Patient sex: M
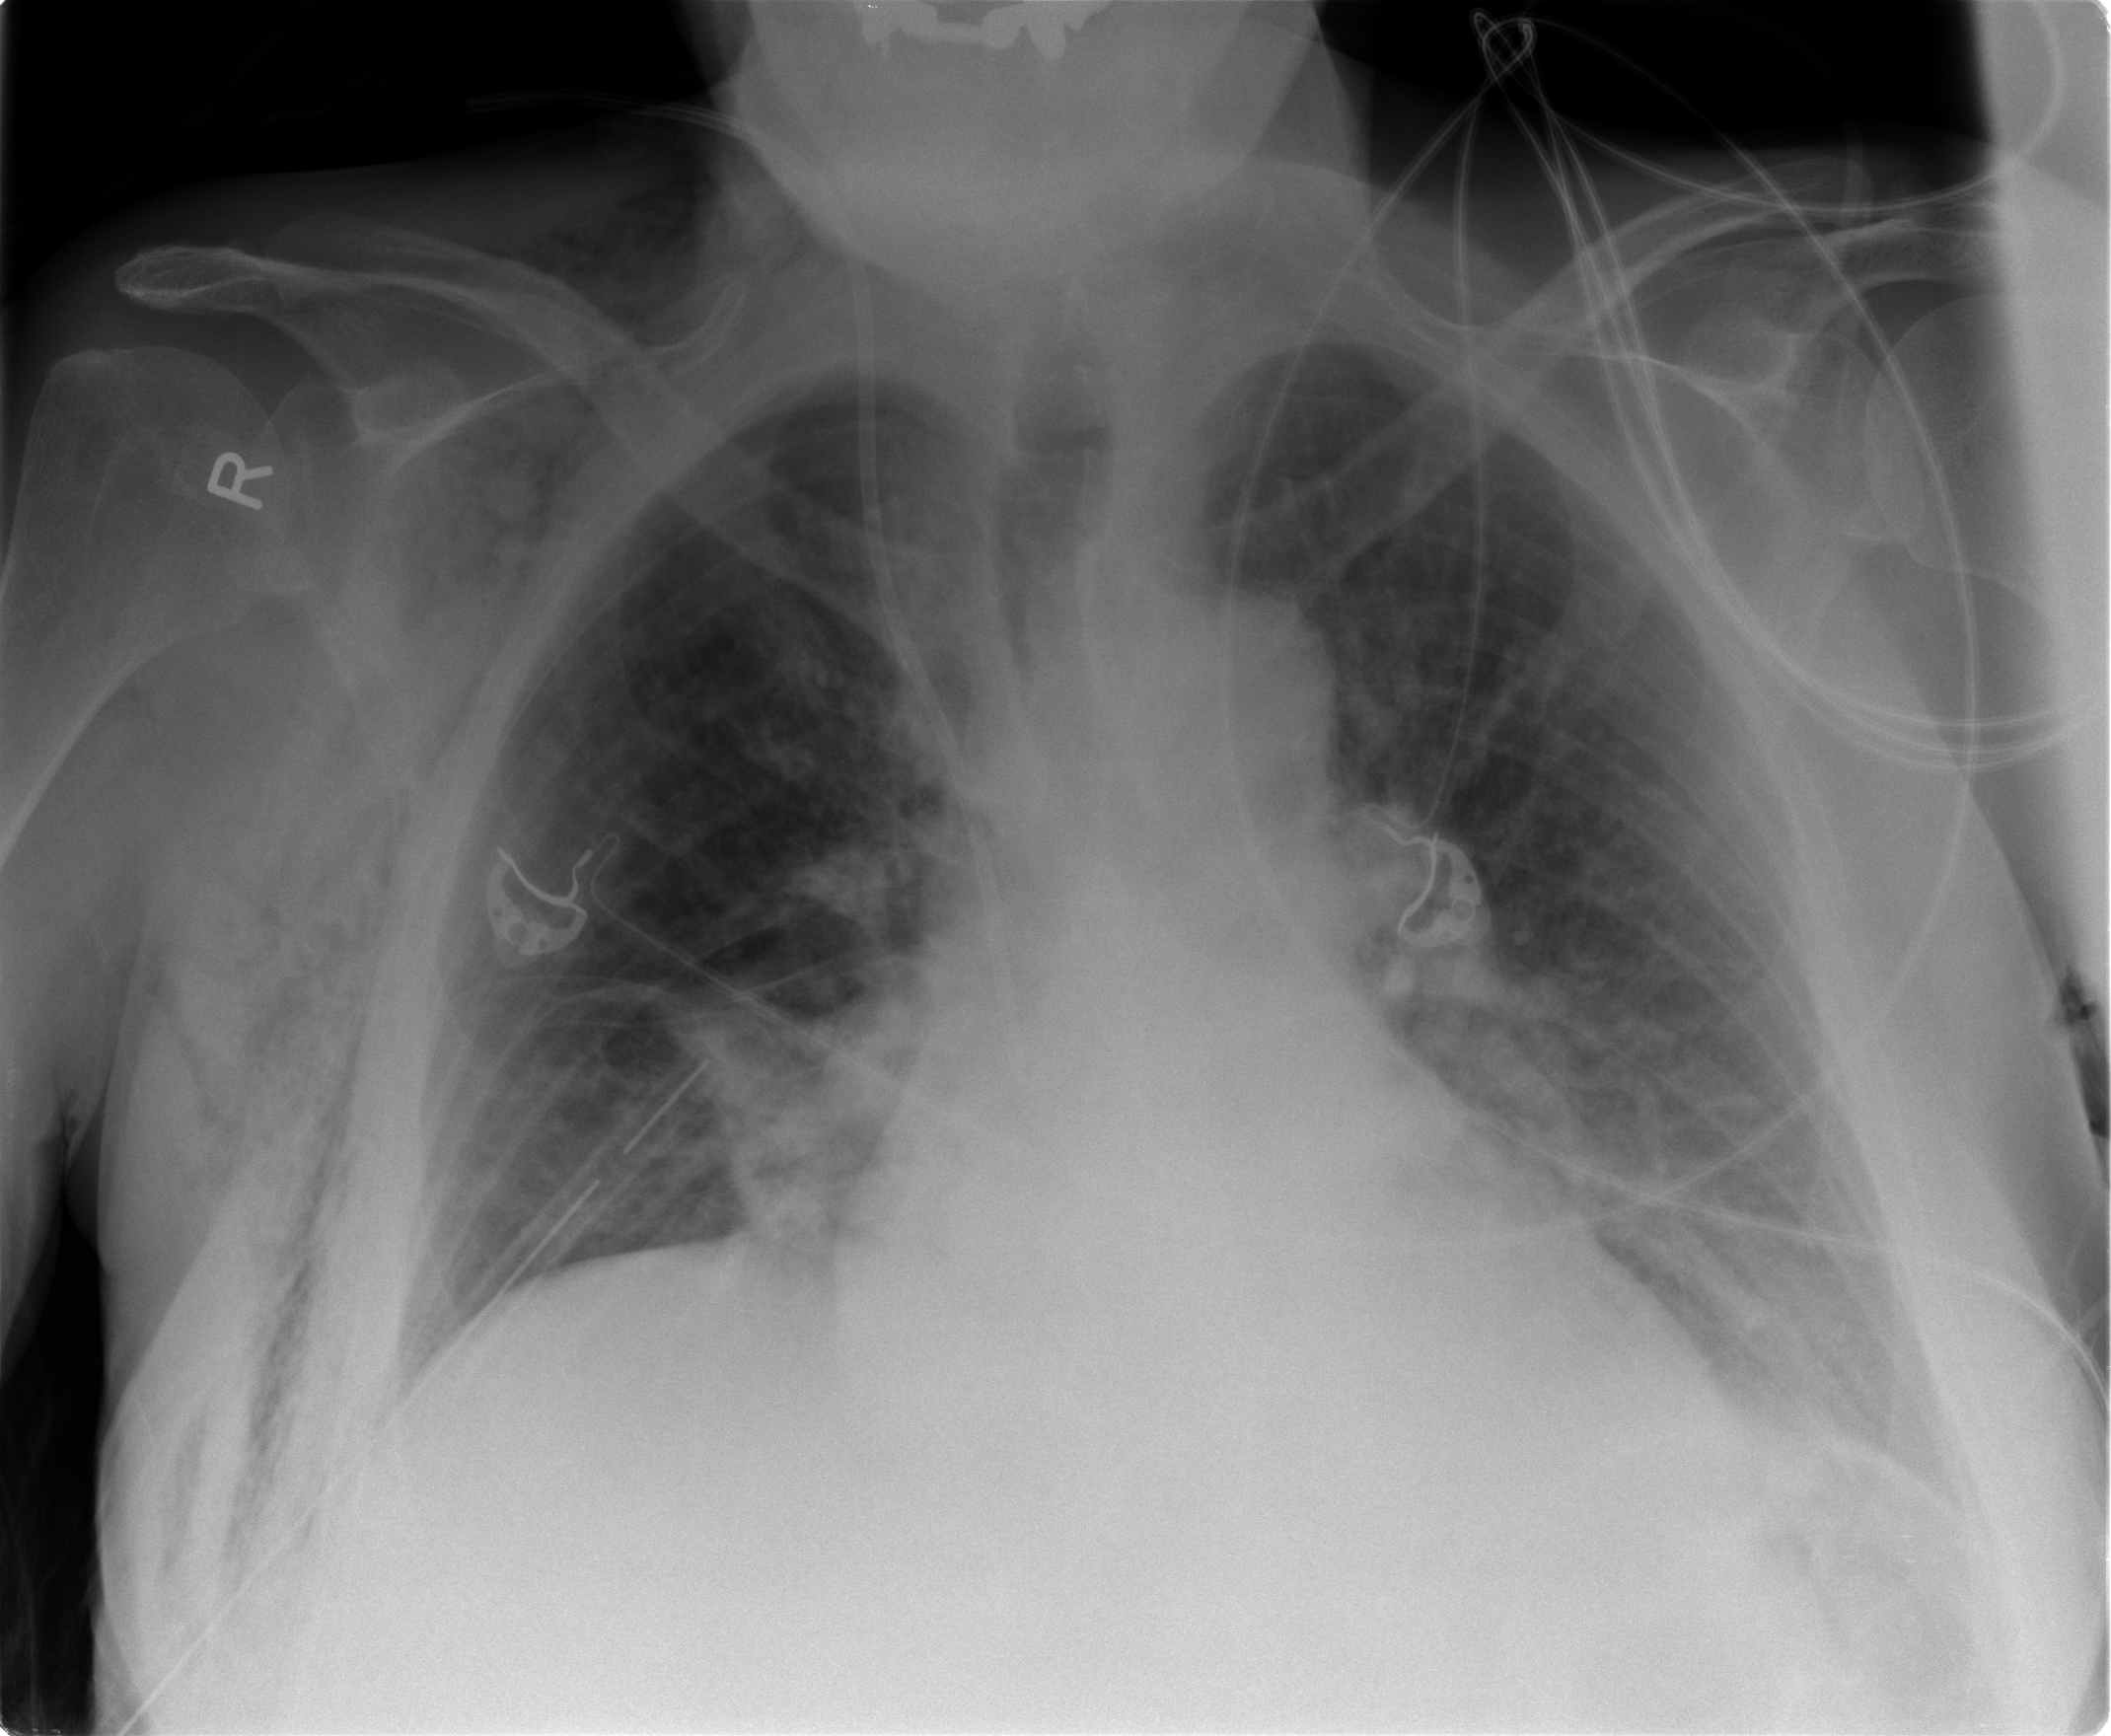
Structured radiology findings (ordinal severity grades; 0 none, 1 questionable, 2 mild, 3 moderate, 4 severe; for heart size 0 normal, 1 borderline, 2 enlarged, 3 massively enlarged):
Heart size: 0
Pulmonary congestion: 2
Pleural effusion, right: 0
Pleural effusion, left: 0
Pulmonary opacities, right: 2
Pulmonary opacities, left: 0
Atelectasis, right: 1
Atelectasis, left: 1